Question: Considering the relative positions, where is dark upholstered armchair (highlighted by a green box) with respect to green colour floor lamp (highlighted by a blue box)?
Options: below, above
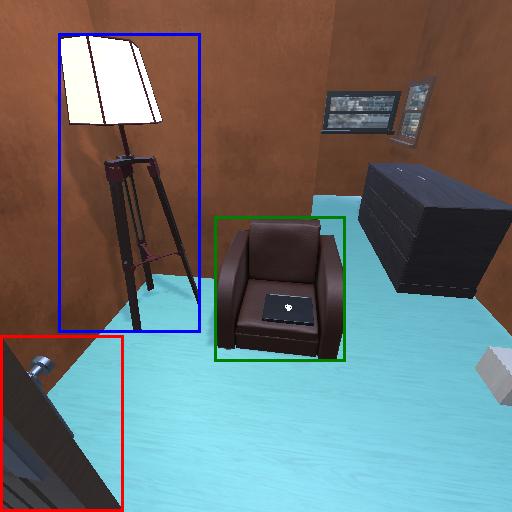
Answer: below